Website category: university
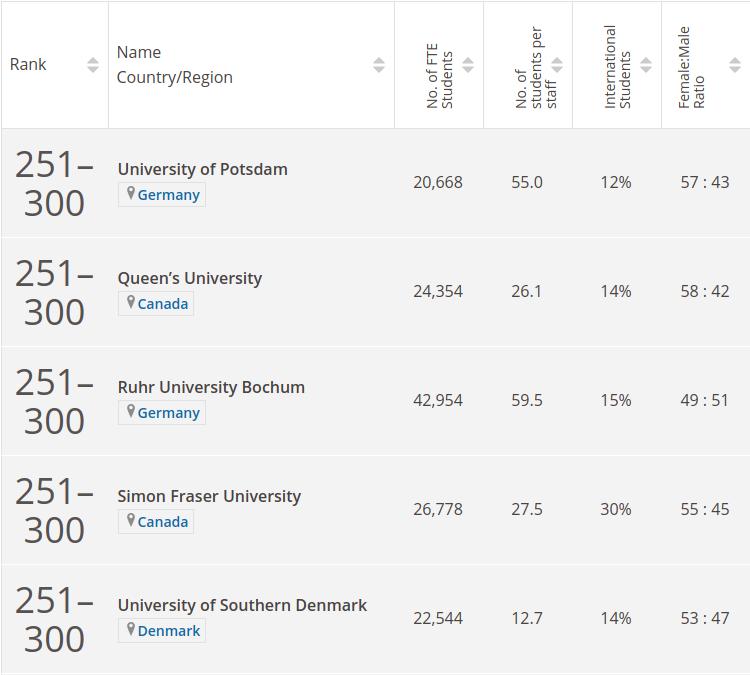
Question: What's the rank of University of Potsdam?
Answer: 251300

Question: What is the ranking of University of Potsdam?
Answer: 251300

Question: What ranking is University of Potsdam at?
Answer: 251300

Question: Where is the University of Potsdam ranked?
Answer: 251300

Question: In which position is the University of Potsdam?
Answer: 251300

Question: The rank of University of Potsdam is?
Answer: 251300

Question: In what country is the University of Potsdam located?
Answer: Germany

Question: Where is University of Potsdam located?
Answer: Germany

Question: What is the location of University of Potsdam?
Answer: Germany

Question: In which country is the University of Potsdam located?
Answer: Germany

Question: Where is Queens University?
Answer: Canada

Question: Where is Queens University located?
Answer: Canada

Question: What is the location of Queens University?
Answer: Canada

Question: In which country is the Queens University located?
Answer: Canada

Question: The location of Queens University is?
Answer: Canada

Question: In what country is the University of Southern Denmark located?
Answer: Denmark

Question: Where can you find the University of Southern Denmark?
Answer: Denmark

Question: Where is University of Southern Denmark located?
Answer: Denmark

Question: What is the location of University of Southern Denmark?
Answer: Denmark

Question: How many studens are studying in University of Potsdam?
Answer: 20,668

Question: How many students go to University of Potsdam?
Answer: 20,668

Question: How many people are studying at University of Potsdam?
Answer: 20,668

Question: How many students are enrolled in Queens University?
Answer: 24,354

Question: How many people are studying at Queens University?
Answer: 24,354

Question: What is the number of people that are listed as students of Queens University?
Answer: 24,354

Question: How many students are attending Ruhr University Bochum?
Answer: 42,954

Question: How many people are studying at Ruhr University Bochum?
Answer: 42,954

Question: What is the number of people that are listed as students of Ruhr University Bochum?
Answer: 42,954

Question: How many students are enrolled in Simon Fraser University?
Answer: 26,778

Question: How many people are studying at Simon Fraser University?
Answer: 26,778

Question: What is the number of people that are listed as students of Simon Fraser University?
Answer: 26,778

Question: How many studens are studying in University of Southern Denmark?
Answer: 22,544

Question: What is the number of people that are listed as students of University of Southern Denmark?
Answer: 22,544

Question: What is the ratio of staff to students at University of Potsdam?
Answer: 55.0

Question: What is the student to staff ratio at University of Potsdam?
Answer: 55.0

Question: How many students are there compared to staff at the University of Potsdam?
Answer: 55.0

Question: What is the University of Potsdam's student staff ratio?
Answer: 55.0

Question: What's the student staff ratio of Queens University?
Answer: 26.1

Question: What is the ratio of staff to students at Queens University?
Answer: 26.1

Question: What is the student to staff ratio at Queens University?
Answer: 26.1

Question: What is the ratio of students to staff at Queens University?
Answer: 26.1

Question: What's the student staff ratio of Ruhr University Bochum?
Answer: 59.5

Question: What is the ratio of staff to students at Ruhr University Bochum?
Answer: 59.5

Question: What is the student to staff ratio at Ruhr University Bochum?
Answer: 59.5

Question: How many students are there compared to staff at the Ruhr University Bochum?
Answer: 59.5

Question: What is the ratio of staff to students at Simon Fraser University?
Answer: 27.5

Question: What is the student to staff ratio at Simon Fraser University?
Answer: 27.5

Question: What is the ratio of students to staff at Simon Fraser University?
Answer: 27.5

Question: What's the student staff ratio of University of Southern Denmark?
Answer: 12.7

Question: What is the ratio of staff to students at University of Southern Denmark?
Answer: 12.7

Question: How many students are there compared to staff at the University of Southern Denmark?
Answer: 12.7

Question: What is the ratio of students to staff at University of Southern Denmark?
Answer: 12.7

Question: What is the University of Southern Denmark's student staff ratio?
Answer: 12.7

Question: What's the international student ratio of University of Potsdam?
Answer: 12%

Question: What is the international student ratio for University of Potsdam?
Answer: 12%

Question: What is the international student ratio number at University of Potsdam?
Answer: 12%

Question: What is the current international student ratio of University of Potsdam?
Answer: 12%

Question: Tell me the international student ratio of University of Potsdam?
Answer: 12%

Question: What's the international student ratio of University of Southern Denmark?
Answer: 14%

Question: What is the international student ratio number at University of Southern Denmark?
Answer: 14%

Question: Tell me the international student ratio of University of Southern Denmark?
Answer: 14%

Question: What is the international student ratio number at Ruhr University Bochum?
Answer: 15%

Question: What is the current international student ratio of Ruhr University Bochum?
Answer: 15%

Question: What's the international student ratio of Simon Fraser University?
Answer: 30%